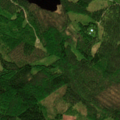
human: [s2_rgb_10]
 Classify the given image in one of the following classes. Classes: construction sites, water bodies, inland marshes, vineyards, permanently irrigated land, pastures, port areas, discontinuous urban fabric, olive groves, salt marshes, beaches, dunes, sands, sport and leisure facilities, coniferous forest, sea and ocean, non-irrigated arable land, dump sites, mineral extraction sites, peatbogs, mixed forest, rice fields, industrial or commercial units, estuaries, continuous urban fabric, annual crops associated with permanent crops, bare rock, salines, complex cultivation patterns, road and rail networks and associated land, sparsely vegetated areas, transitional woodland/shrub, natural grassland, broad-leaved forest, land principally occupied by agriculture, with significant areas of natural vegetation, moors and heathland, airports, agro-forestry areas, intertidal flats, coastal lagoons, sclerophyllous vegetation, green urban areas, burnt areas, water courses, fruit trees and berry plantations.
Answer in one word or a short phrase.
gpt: broad-leaved forest, coniferous forest, mixed forest, transitional woodland/shrub, water bodies